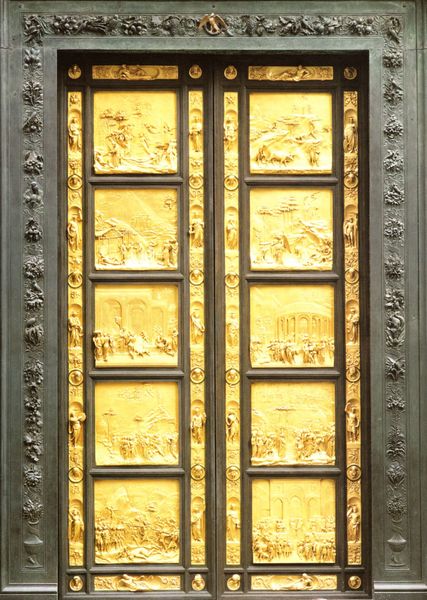
Titel: Paradiestür (Osttür)
Künstler: Lorenzo Ghiberti
Standort: Florenz, Baptisterium (EU - I - Toskana)
Schlagwörter: adler, hell, tür, gold, arches, architecture, church, ornate, people, window, gilded, golden, yellow, dekor, decorative, brown, portal, wood, angel, greek, roman, metal, entrance, reliefs, decoration, frame, ornament, animals, bird, eagle, story, sculpture, door, design, doors, square, gate, ornaments, religion, brass, relief, ornamental, bible, doorway, scenes, border, romans, holy, glow, gates, panel, paradise, closed, panels, giotto, emboss, handle, doorknob, brunelleschi, isaac, tableau, foil, gates of paradise, tüenflügel